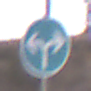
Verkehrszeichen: VorgeschriebeneFahrtrichtungRechtsOderLinks
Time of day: SunriseSunset
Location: Outdoor (Suburban)
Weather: PartlyCloudy
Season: NotSpecified
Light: Natural